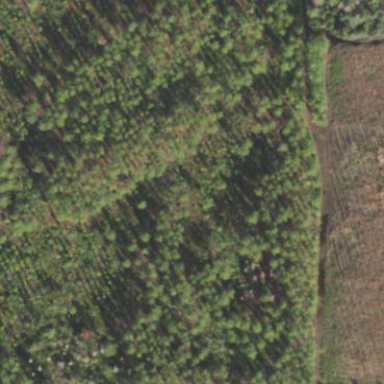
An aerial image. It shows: Forest dominated by needle-leaved trees.